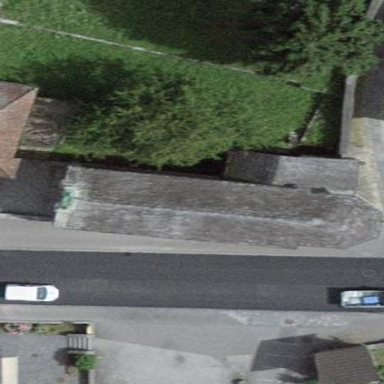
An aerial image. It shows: Chapel building.